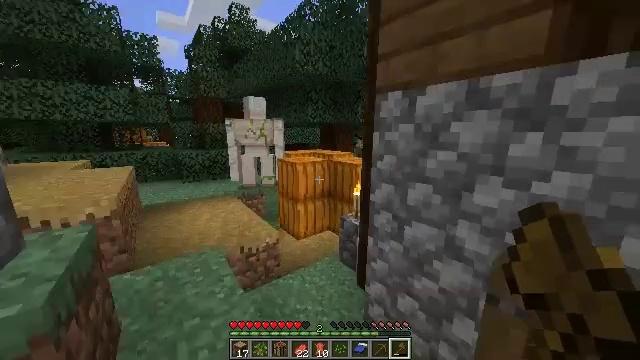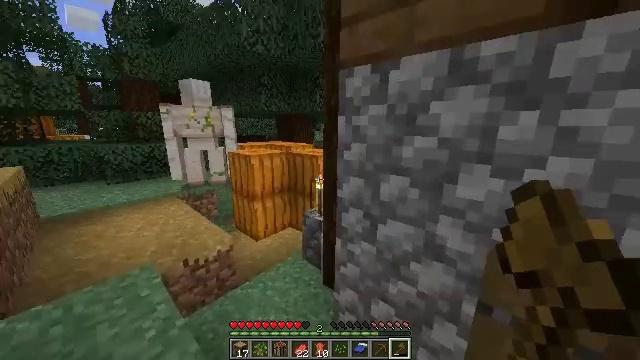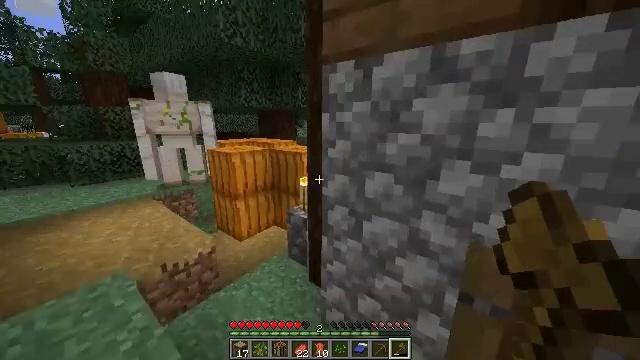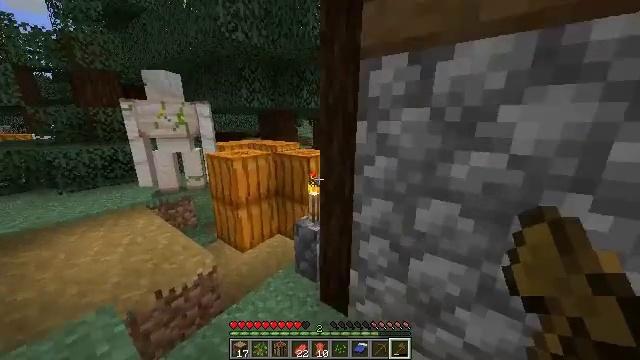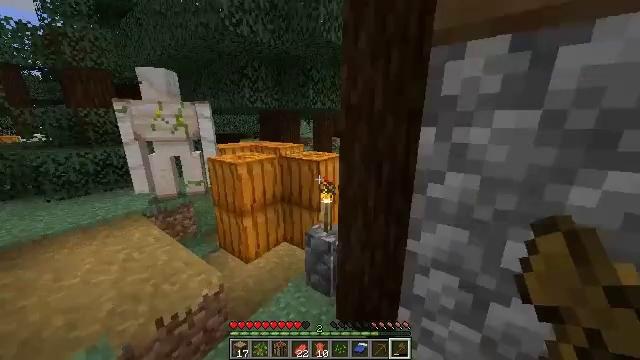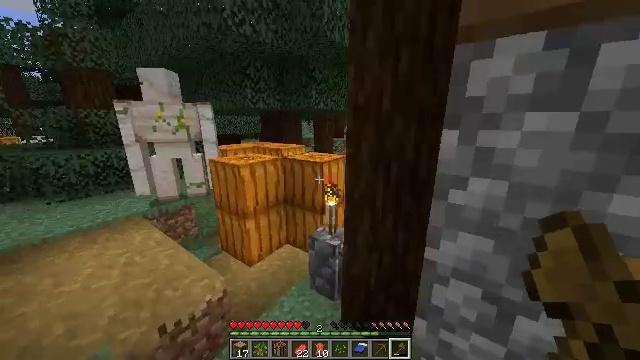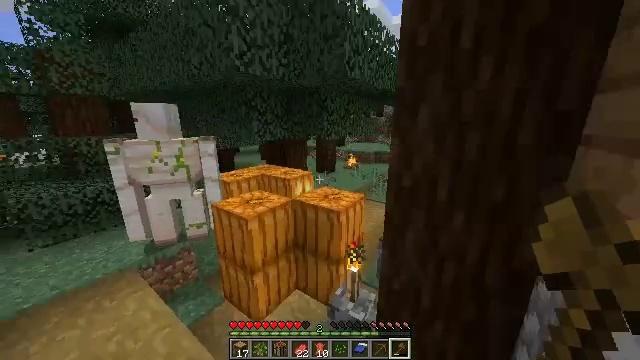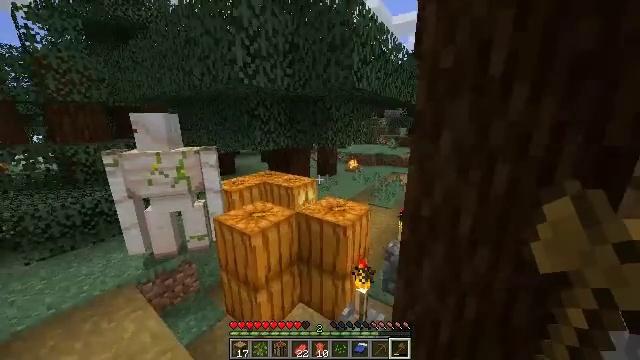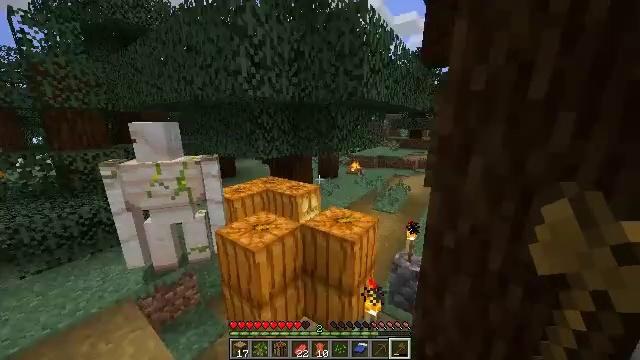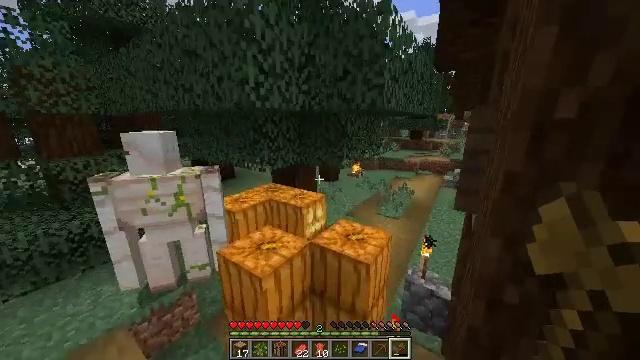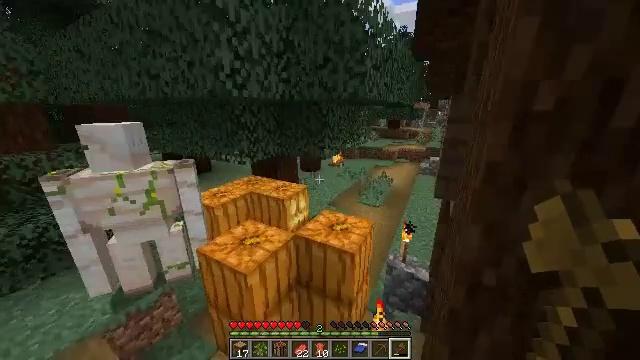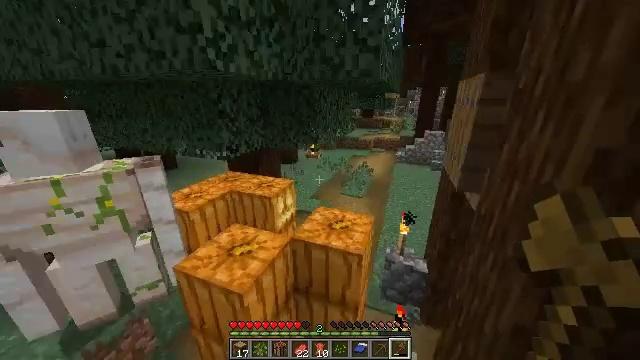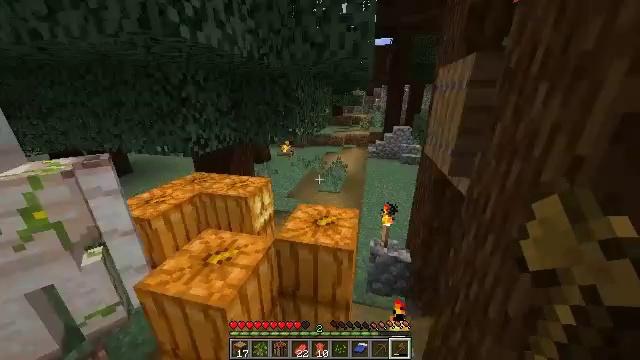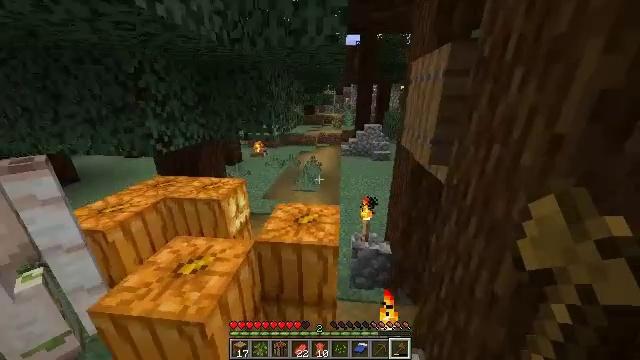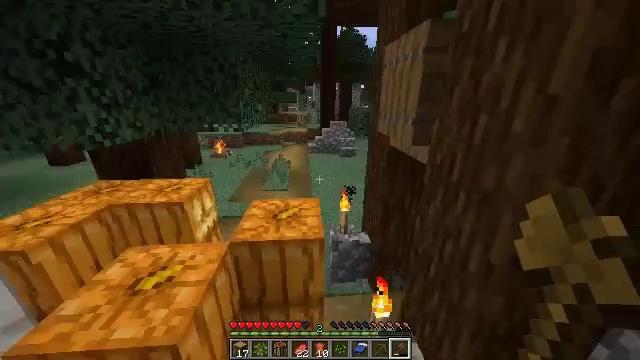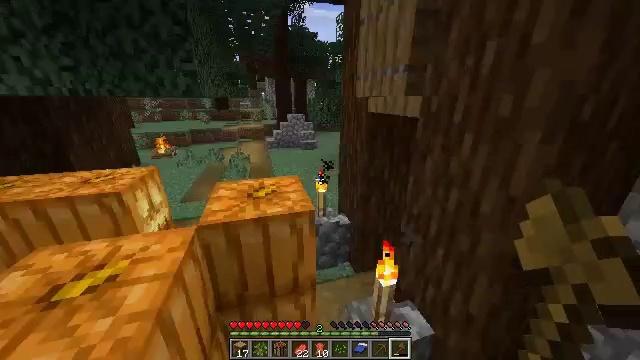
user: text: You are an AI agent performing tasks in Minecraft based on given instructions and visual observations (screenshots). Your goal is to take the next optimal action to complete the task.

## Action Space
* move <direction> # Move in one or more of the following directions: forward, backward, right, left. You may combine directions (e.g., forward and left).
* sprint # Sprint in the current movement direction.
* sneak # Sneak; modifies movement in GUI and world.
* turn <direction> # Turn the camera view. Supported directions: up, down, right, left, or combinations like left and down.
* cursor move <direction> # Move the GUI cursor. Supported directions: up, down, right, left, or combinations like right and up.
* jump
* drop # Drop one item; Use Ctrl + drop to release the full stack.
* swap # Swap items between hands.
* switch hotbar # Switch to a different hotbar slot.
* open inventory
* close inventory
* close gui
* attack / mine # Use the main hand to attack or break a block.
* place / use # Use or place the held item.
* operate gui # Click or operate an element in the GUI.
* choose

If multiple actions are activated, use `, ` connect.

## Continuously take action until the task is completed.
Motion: motion action
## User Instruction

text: Attack the pumpkin to gather it.
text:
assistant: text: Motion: move forward, turn right and down
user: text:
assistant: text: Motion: move forward and move left, turn right
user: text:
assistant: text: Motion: move forward and move left
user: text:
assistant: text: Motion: move forward and move left
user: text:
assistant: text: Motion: move forward and move left, jump
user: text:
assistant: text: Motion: move forward and move left, jump
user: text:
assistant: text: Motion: move forward and move left, jump
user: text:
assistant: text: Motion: move forward and move left, jump
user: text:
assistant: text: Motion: move forward and move left, jump
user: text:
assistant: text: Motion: move forward and move left, turn right and down, jump
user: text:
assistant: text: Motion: move forward and move left, turn right and down
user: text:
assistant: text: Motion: move forward, turn right
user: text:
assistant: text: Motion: move forward, turn right
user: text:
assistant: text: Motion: move forward, turn right, jump
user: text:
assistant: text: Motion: move forward, turn right, jump
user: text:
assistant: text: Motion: move forward, turn right, jump
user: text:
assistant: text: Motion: move forward, turn right, jump
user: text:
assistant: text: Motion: move forward, jump
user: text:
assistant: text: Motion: move forward, jump
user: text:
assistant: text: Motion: move forward, jump
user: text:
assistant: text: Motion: move forward, jump
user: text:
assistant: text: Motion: move forward, jump
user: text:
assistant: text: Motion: move forward, turn right, jump
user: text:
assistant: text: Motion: move forward, turn right and down, jump
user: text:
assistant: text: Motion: move forward
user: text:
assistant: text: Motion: move forward
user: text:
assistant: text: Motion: move forward
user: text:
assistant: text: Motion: move forward, turn right and up
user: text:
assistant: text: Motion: move forward, turn up
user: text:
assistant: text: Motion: move forward, turn right